Question: I have a question concerning Laravel schema.
Was that a bad idea to create an additional one-to-one table user_description, to store additional user data? Here is my schema:

For example now I don't know how to use eager loading to get user_photos if at first I retrieve topics' data.
Here is the code I use to get the last topics with user data:
'''
return Topic::with('blog', 'user')->orderBy('topics.id', 'DESC')->get();
'''
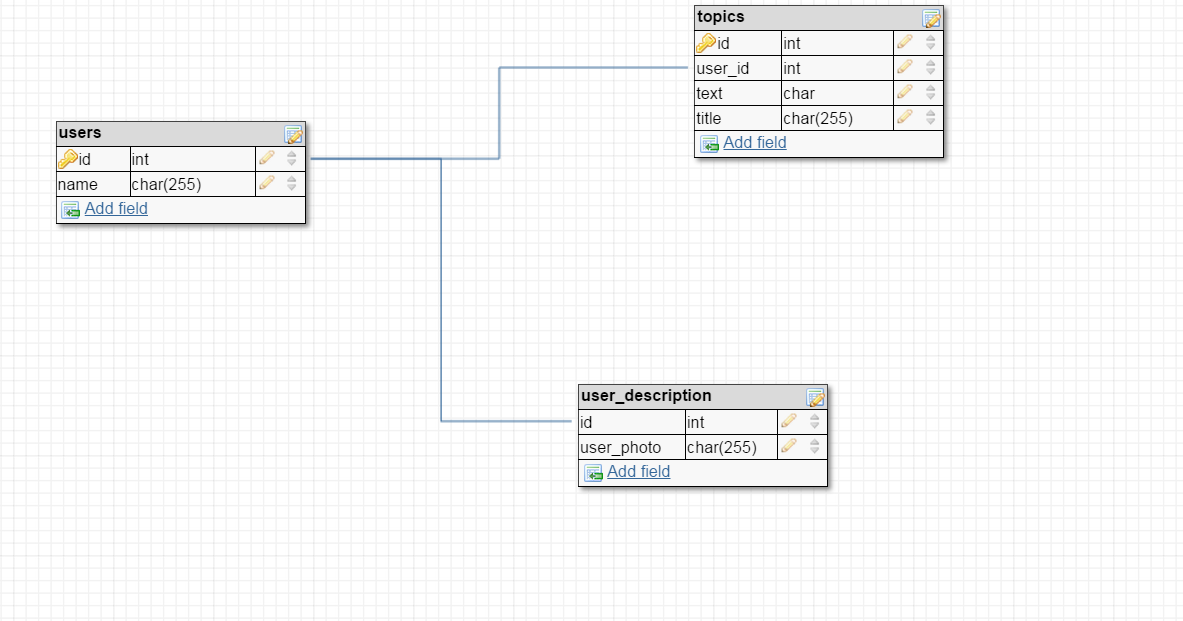
Answer: assuming your 'User'-Model has a relation 'description()' I suppose this does what you want.
'''
return Topic::with('blog', 'user', 'user.description')->orderBy('topics.id', 'DESC')->get();
'''
the concept is called sth. like eager loading of nested-relationships and is documented at the bottom of the <URL> of laravel